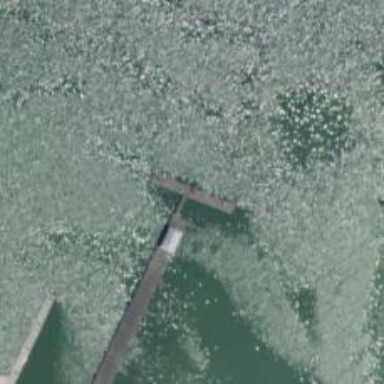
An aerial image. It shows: Man-made pier.